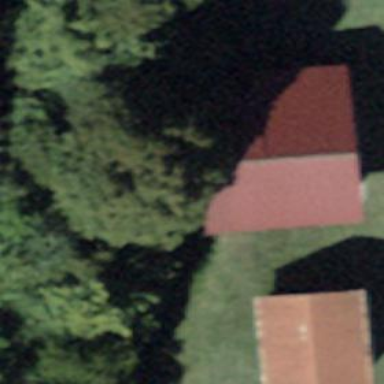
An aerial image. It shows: Rural barn.